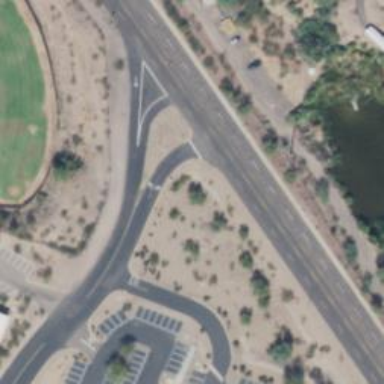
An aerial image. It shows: Solid stop line on the road marking.